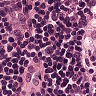
Metastatic tissue present: no